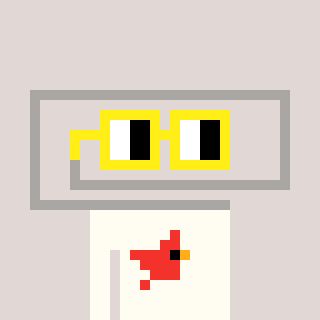
a pixel art character with square yellow glasses, a paperclip-shaped head and a grayscale-colored body on a warm background